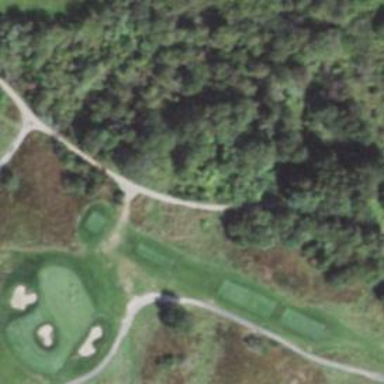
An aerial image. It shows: Pathway for golfing.